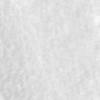
Label: no_change